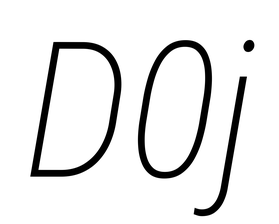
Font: Roboto-Italic_Condensed_ExtraLight_Italic